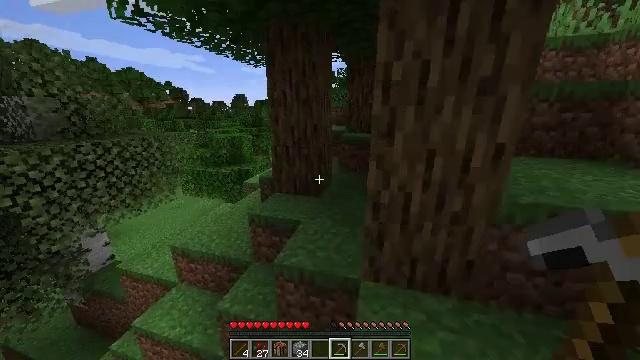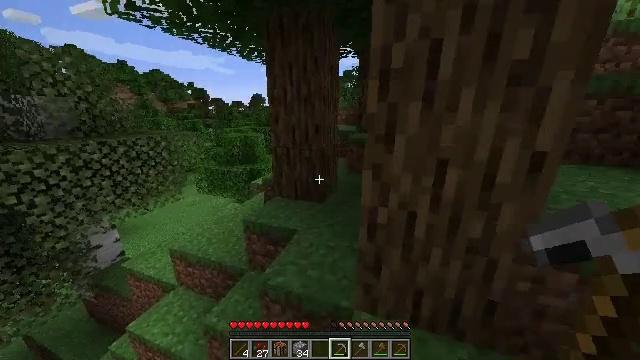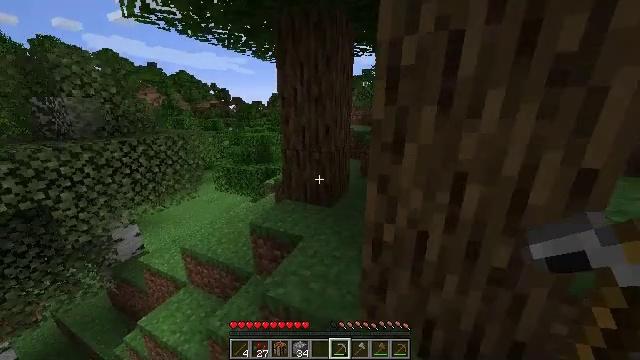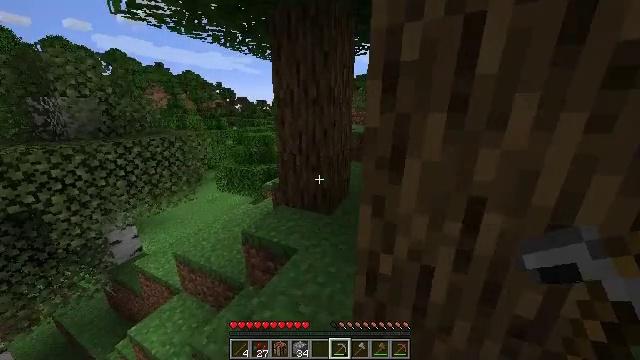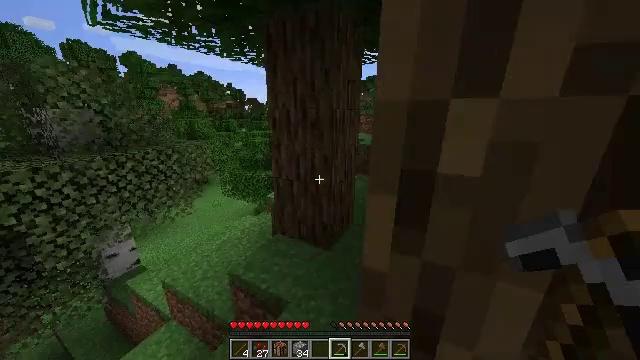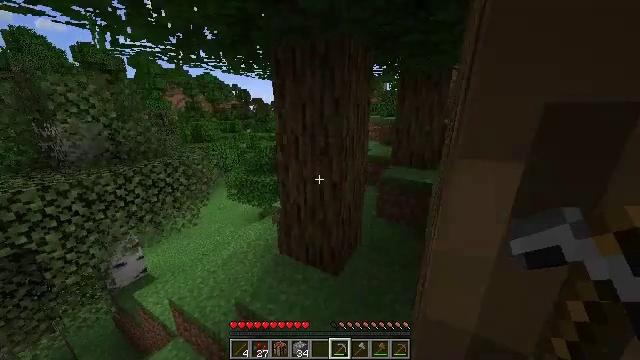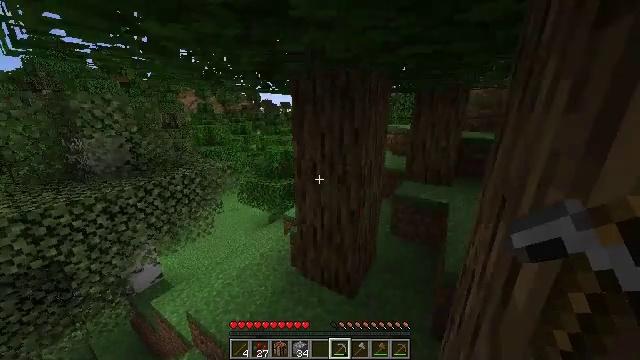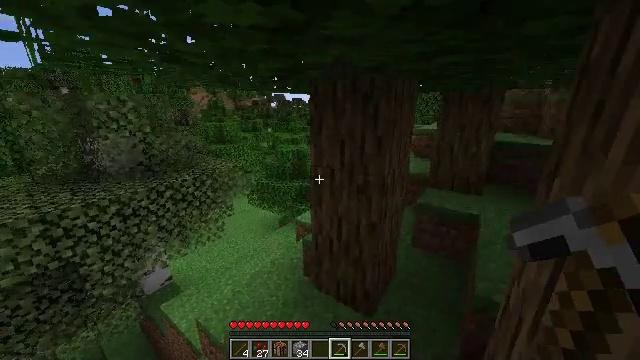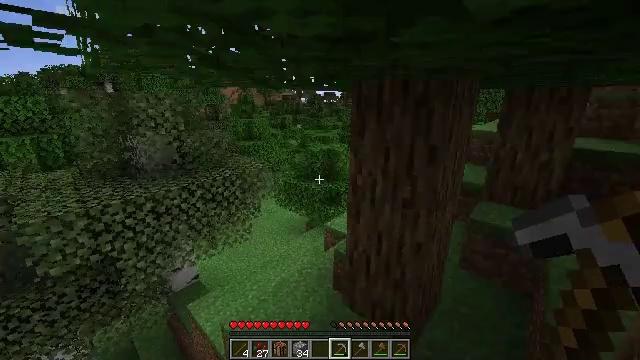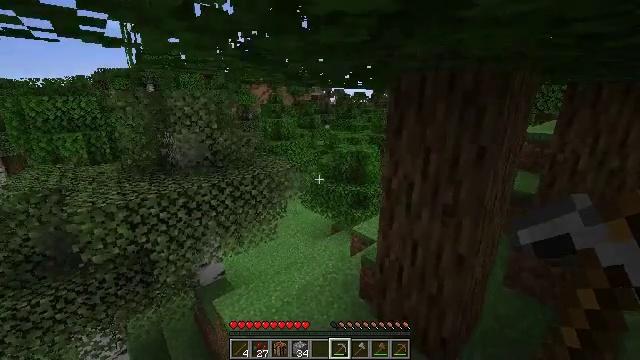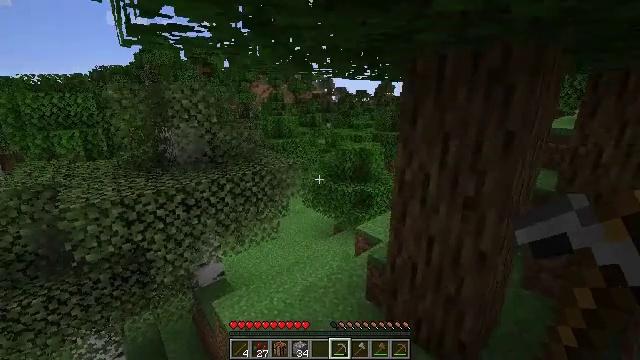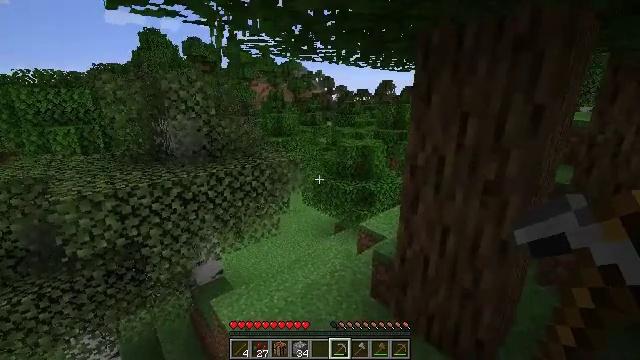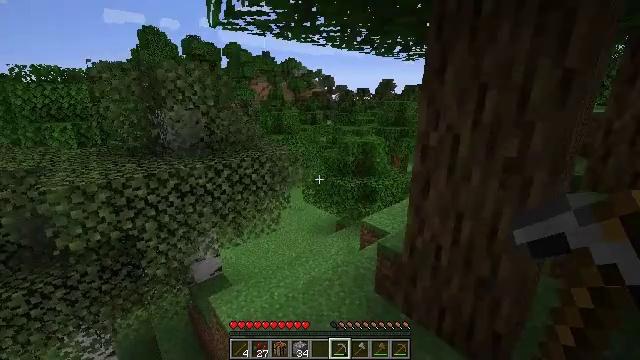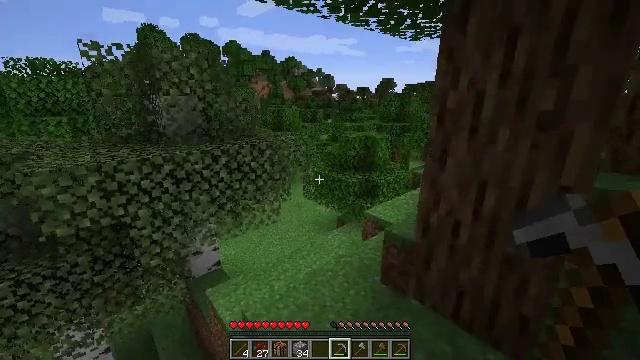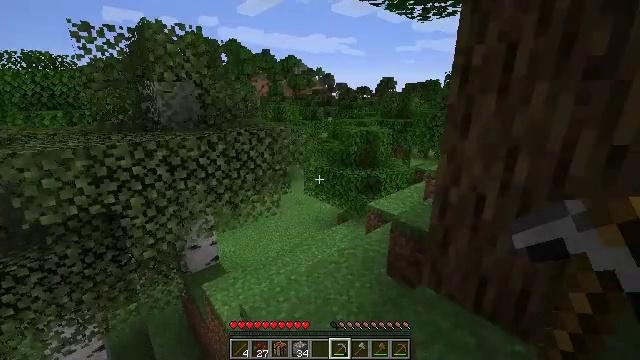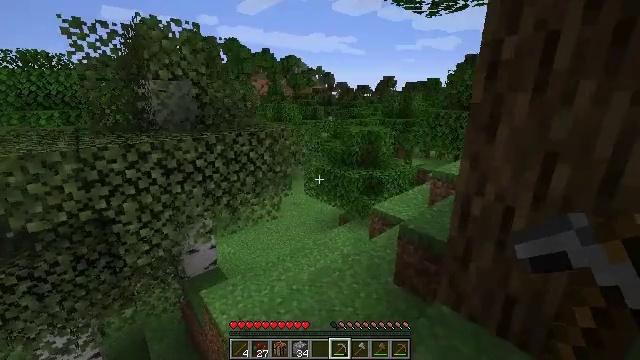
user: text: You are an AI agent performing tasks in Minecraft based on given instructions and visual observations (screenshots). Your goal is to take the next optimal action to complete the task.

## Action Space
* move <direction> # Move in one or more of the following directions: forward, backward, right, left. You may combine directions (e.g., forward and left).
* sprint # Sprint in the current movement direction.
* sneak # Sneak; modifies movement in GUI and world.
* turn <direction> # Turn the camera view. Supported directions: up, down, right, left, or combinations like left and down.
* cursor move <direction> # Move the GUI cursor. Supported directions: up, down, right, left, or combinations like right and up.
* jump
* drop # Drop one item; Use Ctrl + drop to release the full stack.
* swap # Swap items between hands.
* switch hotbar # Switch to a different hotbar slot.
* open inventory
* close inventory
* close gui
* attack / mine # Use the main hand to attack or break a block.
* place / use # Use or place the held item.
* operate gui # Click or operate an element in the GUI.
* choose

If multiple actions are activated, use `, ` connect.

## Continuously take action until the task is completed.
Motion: motion action
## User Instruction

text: Harvest the poppy flower.
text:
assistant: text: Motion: move forward and move right, turn left
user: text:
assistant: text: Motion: move forward, turn left
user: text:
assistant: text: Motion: move forward, turn left
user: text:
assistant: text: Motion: move forward, turn left, jump
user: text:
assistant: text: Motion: move forward, turn left, jump
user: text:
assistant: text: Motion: move forward, turn left, jump
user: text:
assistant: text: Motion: move forward, turn left, jump
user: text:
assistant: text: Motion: move forward, turn left, jump
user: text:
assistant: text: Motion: move forward, turn left
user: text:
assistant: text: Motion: move forward
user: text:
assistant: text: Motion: move forward
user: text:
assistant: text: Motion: move forward
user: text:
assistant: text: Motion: move forward
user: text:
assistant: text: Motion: move forward
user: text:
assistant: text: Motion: move forward
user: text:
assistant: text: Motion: move forward
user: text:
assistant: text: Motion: move forward
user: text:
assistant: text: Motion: move forward
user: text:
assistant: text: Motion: move forward
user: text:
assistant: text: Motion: move forward
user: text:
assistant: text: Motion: move forward
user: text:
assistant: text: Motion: move forward, turn right
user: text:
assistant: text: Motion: move forward, turn right and up
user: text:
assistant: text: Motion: move forward, turn right
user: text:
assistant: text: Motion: move forward
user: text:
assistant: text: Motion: move forward
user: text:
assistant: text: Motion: move forward, turn right
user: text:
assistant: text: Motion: move forward
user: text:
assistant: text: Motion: move forward
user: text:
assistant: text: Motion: move forward